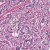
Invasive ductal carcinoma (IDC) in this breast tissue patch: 1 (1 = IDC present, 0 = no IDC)